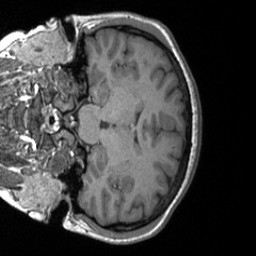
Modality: T1w
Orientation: coronal